Brain MRI, t2w sequence, axial 2D slice.
Patient: age 36, sex F, weight 95 kg, height 1.95 m
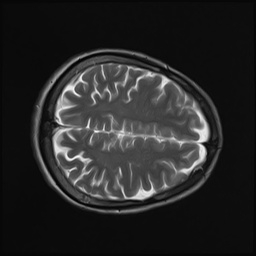